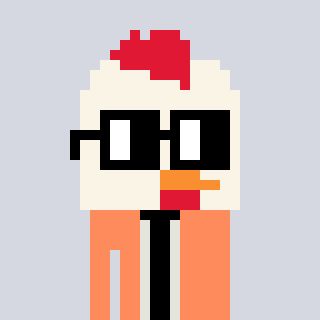
a pixel art character with square black glasses, a chicken-shaped head and a peachy-colored body on a cool background